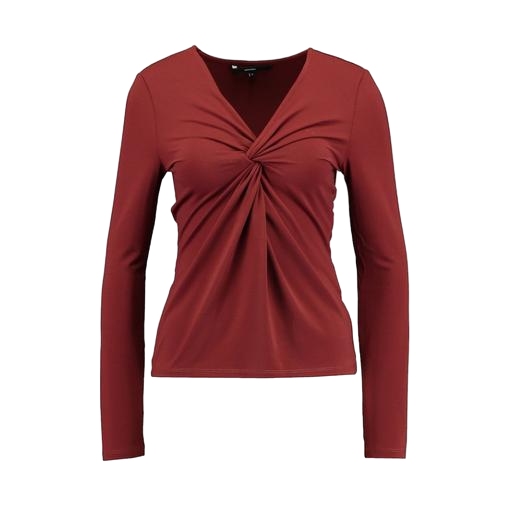
multicolor vero moda rust high neck blouse, long-sleeve t-shirt only macy, red v-neck long-sleeve blouse, white background